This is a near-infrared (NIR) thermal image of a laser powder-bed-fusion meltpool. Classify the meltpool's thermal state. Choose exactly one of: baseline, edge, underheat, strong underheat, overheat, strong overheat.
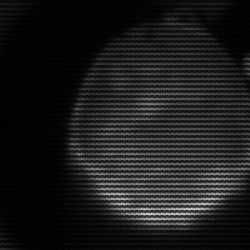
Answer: edge